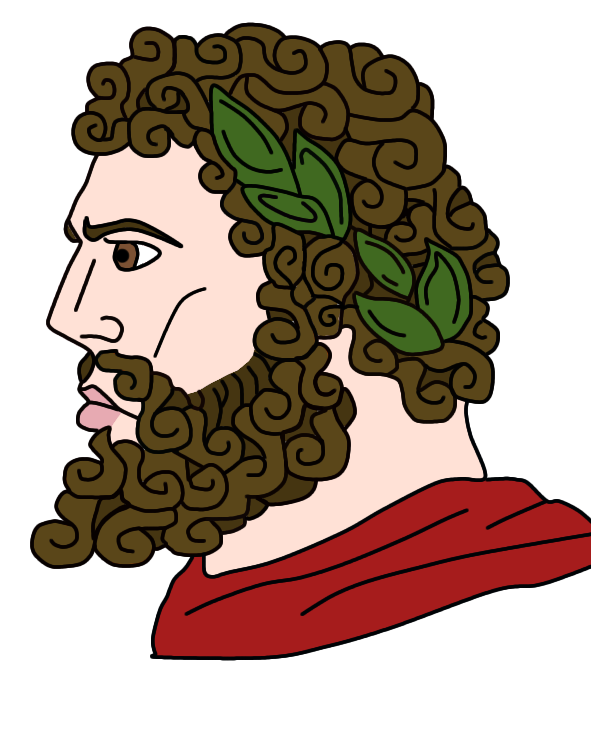
Label: 4_Yes_Chad